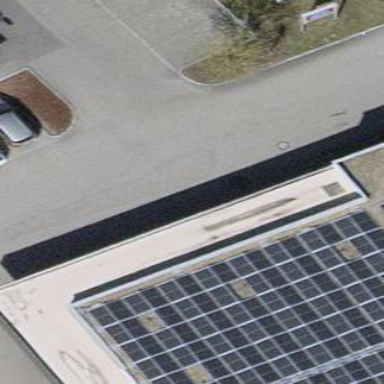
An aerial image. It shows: Solar power generator utilizing photovoltaic technology with solar photovoltaic panels.